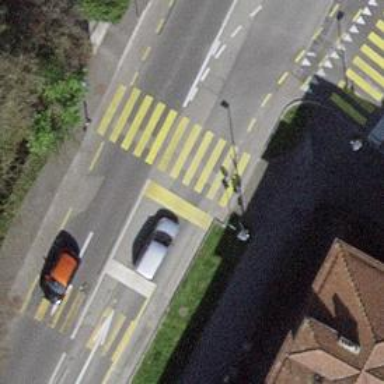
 and sidewalks on both sides. There is cycle lane on both sides of the road."